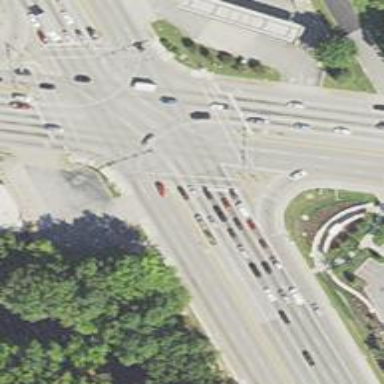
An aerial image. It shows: Crossing with marked lines on the road.